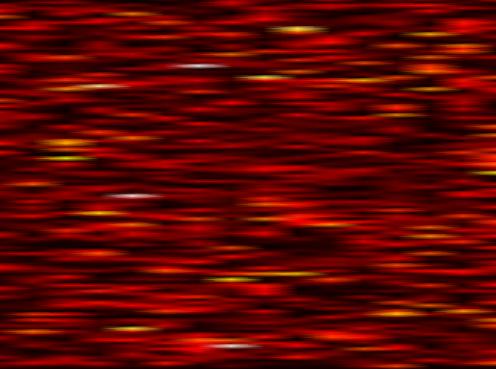
Label: FBMC